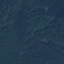
Land use / land cover: Forest